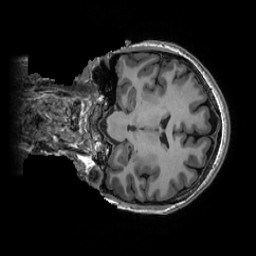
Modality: T1w
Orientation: coronal
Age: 27
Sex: female
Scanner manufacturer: ge
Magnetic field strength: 3 T
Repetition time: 0.007348 s
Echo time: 0.003036 s